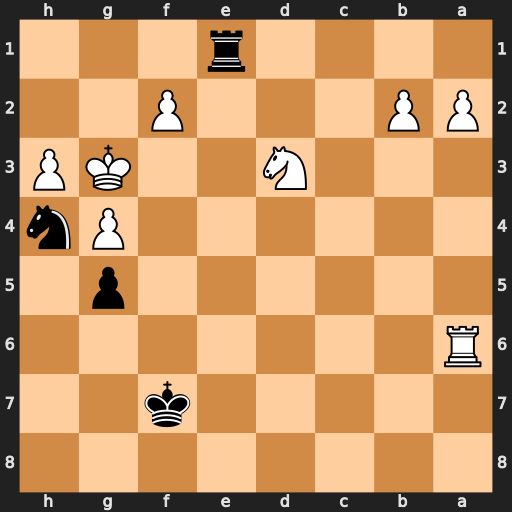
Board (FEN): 8/5k2/R7/6p1/6Pn/3N2KP/PP3P2/4r3
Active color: b
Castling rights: -
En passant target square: -
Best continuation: Rg1+ Kh2 Nf3#